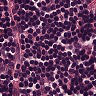
Metastatic tissue present: no